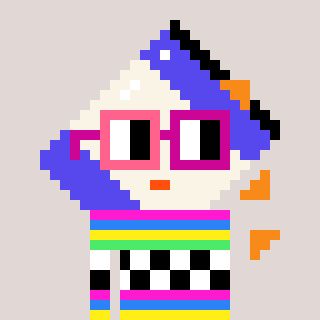
a pixel art character with square pink and red glasses, a chips-shaped head and a grayscale-colored body on a warm background